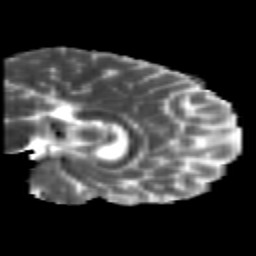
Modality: MD
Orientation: sagittal
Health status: healthy
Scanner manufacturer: siemens
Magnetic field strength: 3 T
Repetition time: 10 s
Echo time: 0.092 s